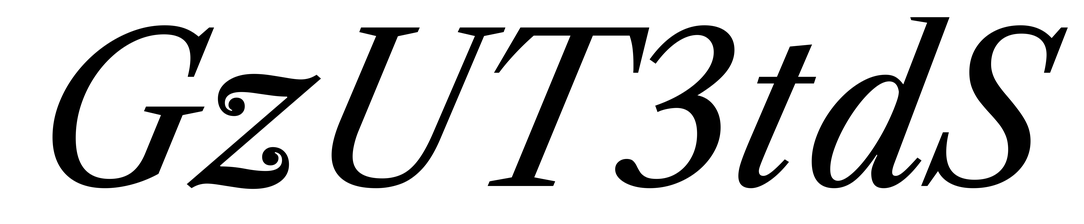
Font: LibreCaslonText-Italic_Italic